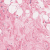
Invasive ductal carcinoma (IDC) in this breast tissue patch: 0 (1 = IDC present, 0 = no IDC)